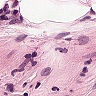
Metastatic tissue present: no